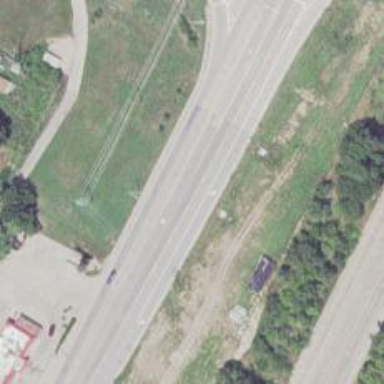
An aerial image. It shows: Primary highway.